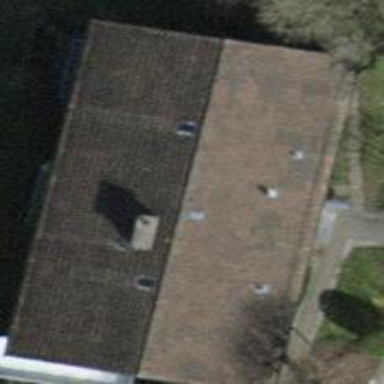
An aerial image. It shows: The roof of the building is gabled in shape.